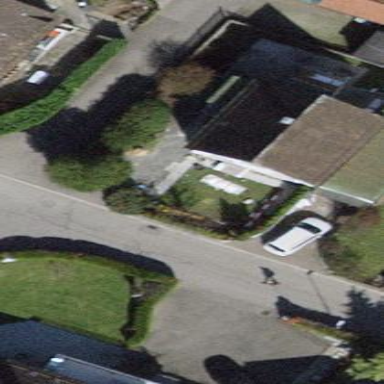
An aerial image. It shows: Building with pitched roof.